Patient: sex M, age 47
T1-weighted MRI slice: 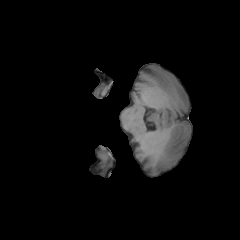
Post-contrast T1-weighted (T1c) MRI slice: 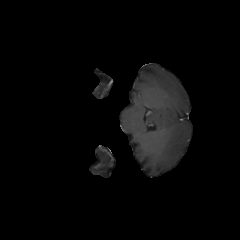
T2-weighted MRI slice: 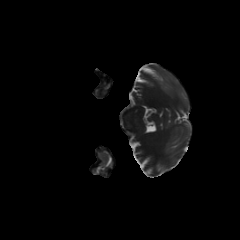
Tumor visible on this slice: no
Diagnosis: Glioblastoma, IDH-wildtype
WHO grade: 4